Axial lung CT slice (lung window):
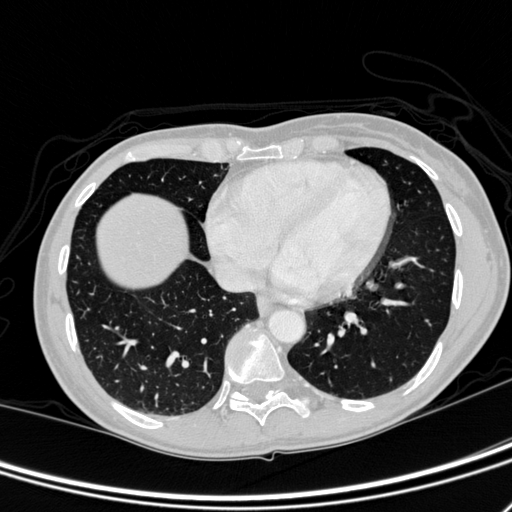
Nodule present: no